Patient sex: M
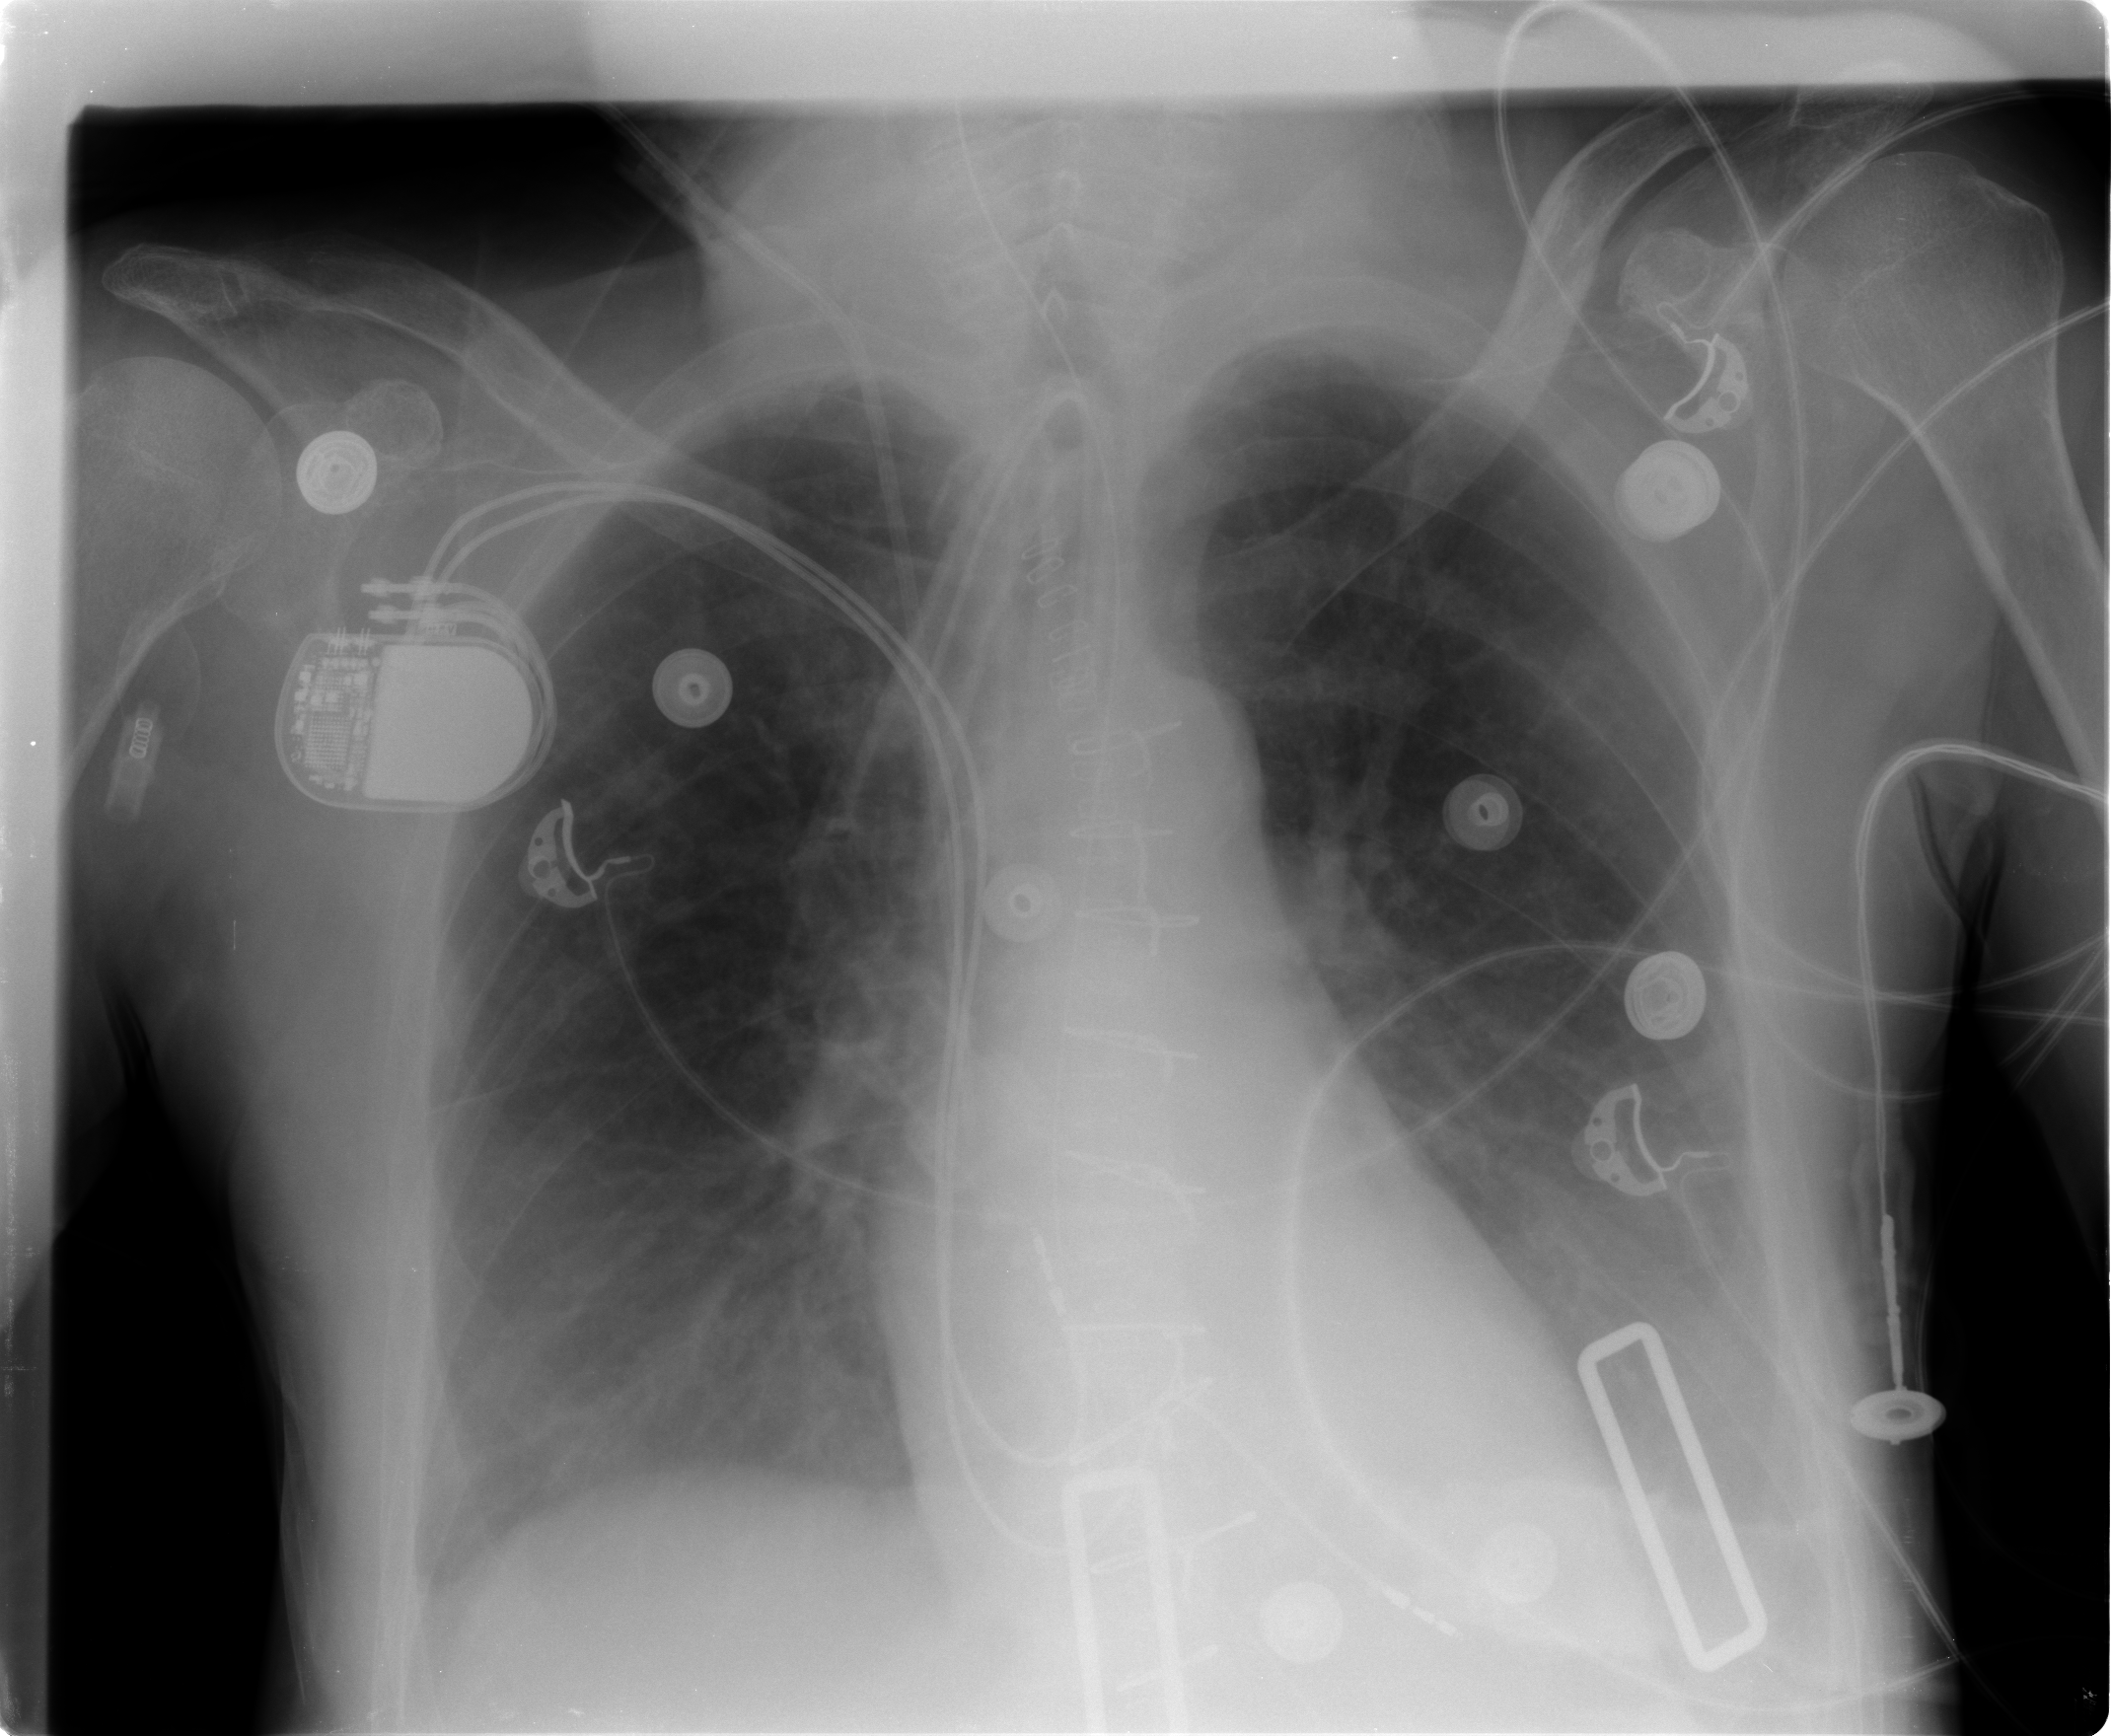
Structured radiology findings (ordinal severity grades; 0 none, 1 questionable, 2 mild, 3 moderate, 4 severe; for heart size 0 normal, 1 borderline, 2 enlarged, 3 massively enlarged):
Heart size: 0
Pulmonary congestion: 1
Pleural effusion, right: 0
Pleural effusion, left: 1
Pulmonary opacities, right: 0
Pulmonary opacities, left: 0
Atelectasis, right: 1
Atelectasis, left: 1